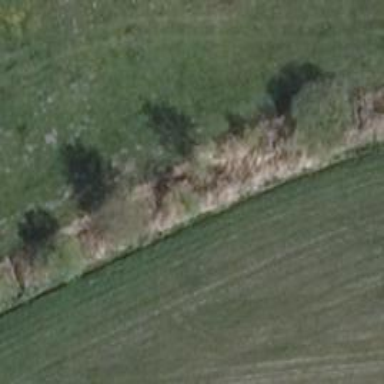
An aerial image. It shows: Row of deciduous broadleaved trees.